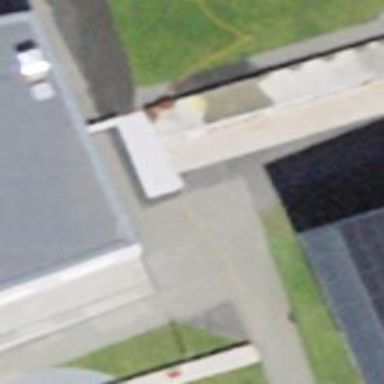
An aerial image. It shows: Steps with asphalt surface.